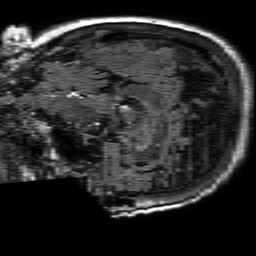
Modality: FLAIR
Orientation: sagittal
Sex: female
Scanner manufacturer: philips
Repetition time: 11 s
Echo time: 0.125 s